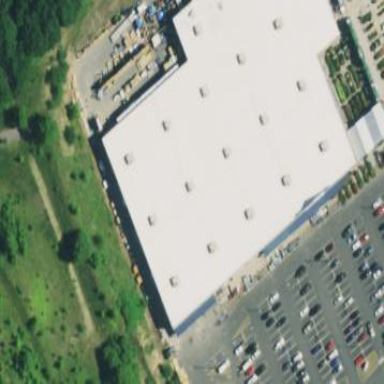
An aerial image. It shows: Retail building.